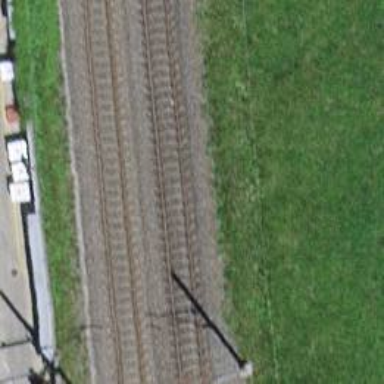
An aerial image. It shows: Single-track railway with electrified contact lines.